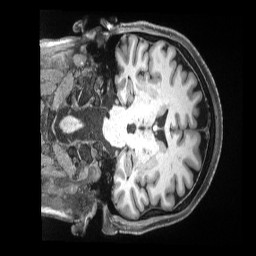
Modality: T1w
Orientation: coronal
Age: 57
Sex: female
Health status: ill
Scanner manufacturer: siemens
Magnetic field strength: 3 T
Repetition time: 2.5 s
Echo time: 0.00181 s